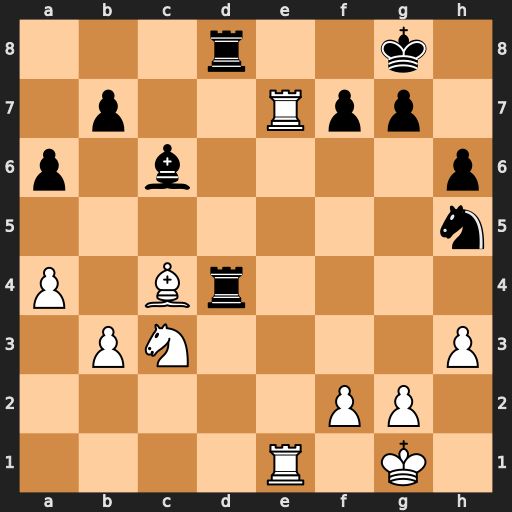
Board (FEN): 3r2k1/1p2Rpp1/p1b4p/7n/P1Br4/1PN4P/5PP1/4R1K1
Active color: w
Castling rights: -
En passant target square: -
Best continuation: Bxf7+ Kf8 Bxh5